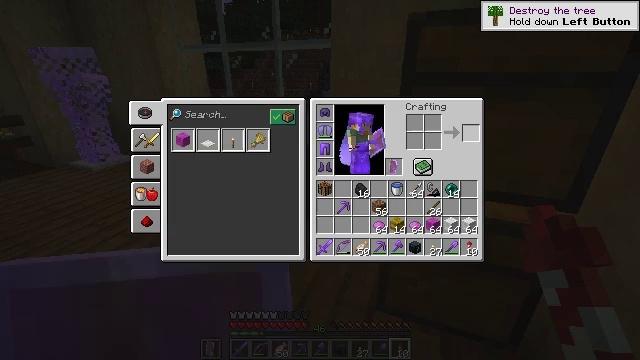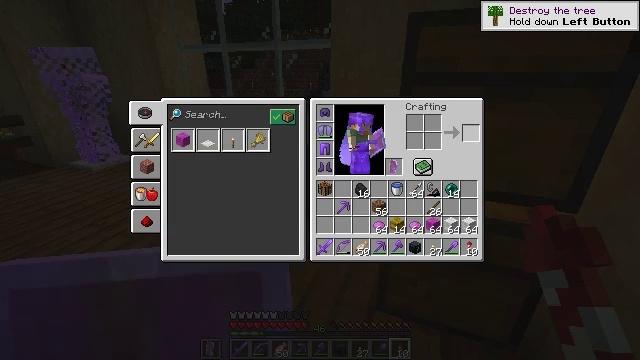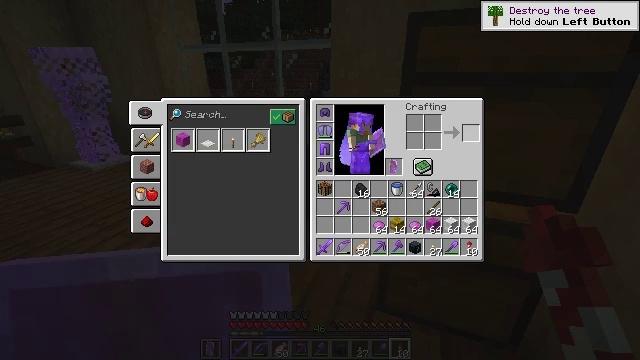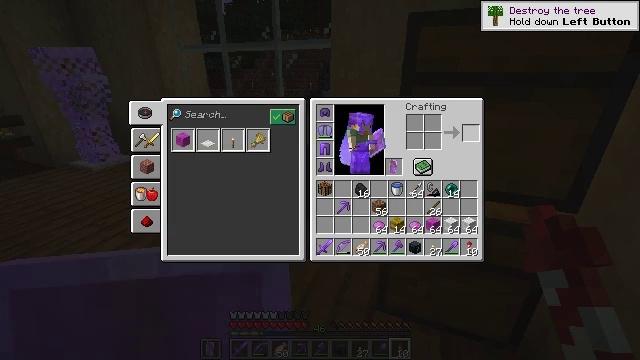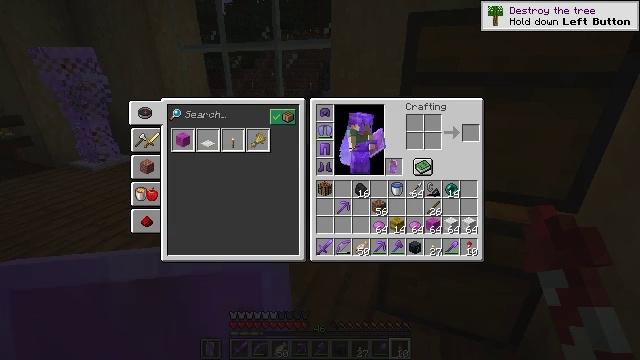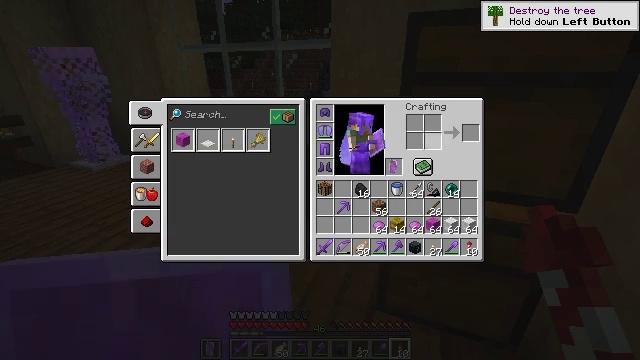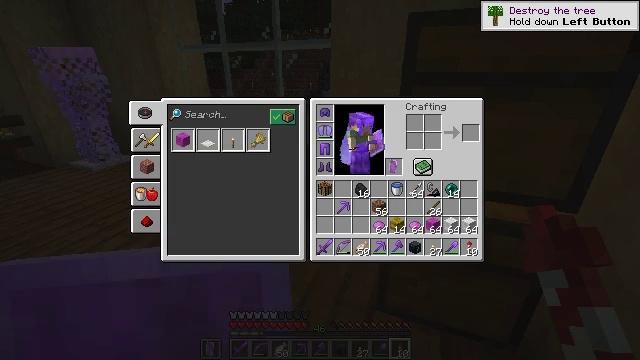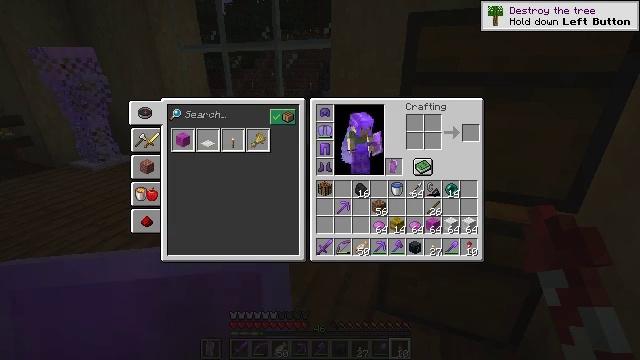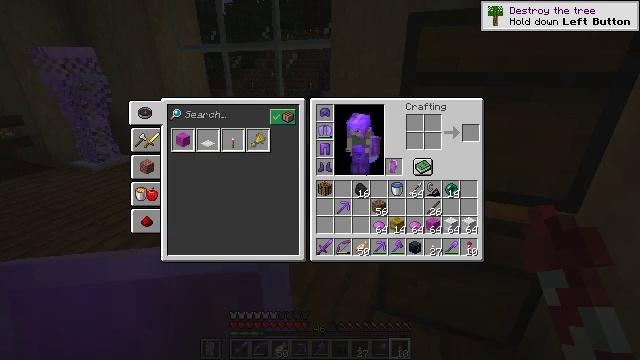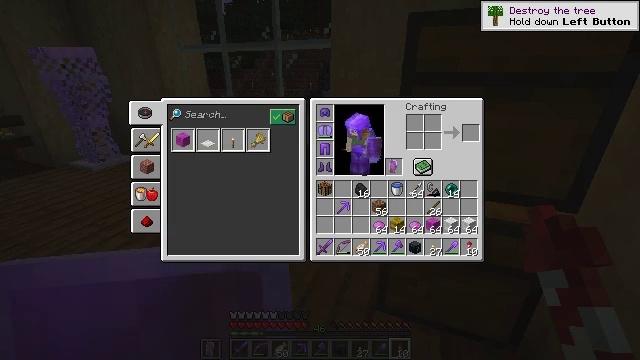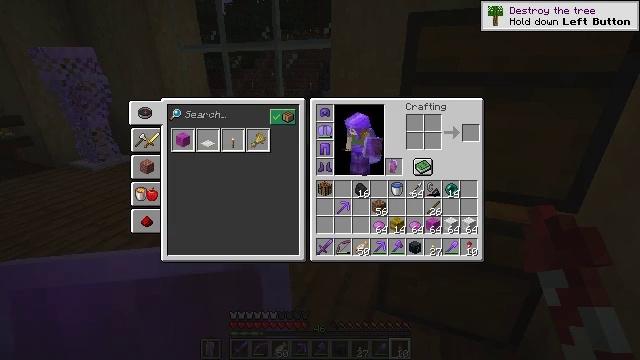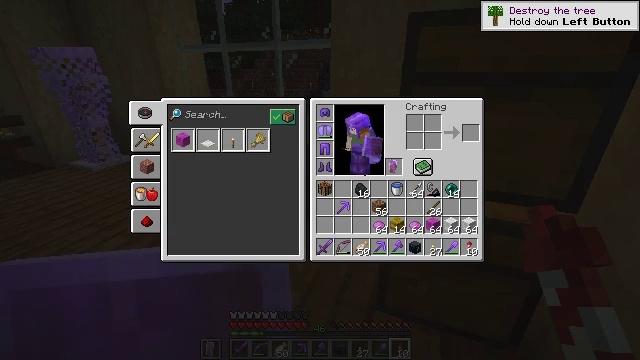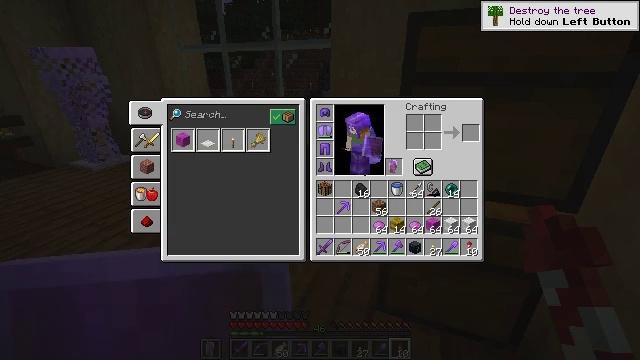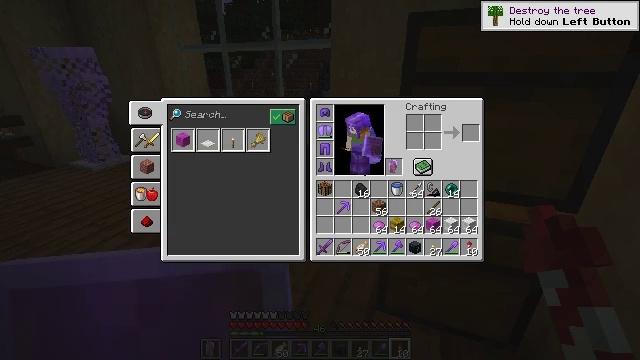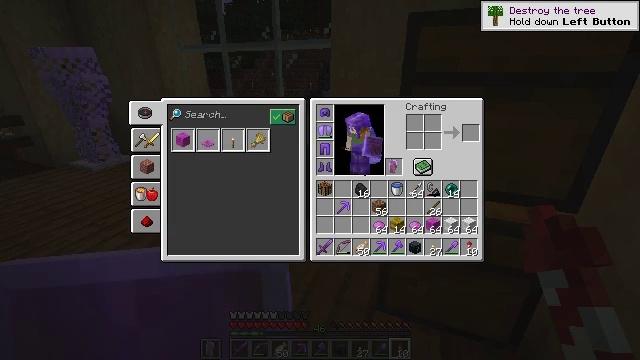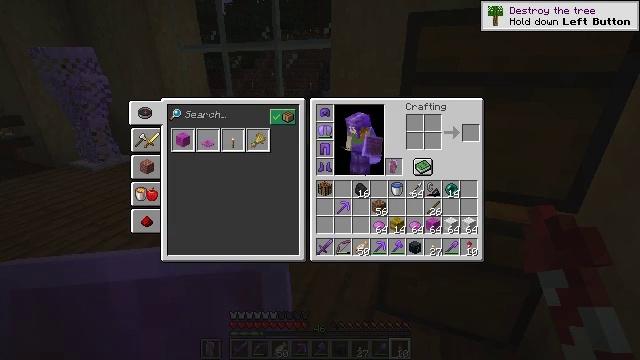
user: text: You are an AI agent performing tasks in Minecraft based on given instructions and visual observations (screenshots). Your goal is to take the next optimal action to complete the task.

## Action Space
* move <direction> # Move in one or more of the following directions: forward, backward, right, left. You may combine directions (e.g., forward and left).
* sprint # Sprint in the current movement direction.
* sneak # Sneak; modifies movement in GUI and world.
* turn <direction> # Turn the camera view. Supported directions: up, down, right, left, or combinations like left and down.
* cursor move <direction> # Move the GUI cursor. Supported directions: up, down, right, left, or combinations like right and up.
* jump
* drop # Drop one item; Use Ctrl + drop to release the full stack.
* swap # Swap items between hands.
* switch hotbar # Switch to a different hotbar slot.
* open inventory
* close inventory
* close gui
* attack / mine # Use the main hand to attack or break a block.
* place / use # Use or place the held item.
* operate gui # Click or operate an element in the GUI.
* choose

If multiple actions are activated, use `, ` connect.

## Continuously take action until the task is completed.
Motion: motion action
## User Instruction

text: Craft magenta wool by mixing wool and magenta dye.
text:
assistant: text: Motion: sneak, operate gui, open gui
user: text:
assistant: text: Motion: sneak, operate gui
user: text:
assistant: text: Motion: sneak, operate gui
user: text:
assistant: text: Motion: sneak, cursor move left, operate gui
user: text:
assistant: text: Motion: sneak, cursor move left
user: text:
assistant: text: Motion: sneak, cursor move left and down
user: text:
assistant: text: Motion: sneak, cursor move left and down
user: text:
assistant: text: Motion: sneak, cursor move left
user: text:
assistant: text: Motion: sneak, cursor move left and up
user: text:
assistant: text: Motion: sneak, cursor move left and up
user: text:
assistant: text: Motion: sneak
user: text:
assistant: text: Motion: sneak
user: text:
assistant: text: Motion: sneak
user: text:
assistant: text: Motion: sneak
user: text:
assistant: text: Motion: sneak
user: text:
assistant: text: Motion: sneak
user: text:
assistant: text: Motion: sneak
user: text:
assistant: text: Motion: sneak
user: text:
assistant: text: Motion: sneak
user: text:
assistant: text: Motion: sneak, operate gui
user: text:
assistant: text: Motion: sneak, operate gui
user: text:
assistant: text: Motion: sneak, operate gui
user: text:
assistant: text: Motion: sneak, cursor move right
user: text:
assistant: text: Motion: sneak, cursor move right and down
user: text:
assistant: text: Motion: sneak, cursor move right and down
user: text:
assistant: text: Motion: sneak, cursor move right
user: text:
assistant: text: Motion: sneak
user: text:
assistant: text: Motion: sneak
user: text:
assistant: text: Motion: sneak
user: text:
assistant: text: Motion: sneak, cursor move up